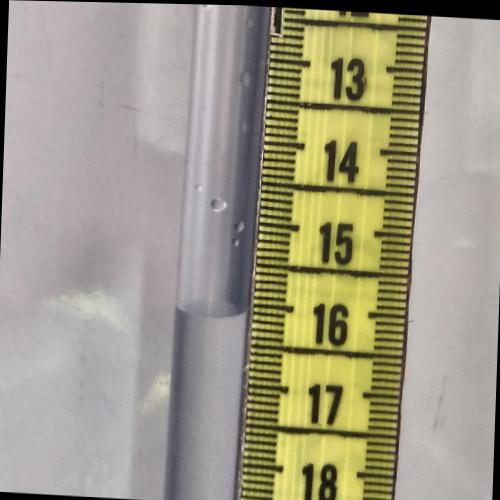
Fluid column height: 16.1 cm